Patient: sex M, age 66
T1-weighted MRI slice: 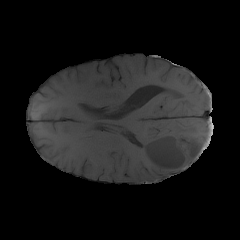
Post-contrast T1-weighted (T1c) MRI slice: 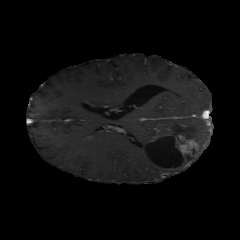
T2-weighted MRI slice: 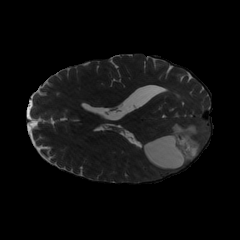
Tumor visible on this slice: yes
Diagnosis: Glioblastoma, IDH-wildtype
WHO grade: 4